Question: It's possible to pass an array of integers like this:
'''
const js = import("./webassembly_rust");
let array_nums = [1,2,3,4,5,6,7,8,9];
js.then(js => {
js.test( array_nums );
});
'''
to WebAssembly and save it in a vector like this:
'''
extern crate serde_json;
extern crate wasm_bindgen;
use wasm_bindgen::prelude::*;
#[macro_use]
extern crate serde_derive;
#[wasm_bindgen]
pub fn test(array: JsValue) {
let elements: Vec<u32> = array.into_serde().unwrap();
}
'''
It's also possible to pass a single object like this:
'''
const js = import("./webassembly_rust");
let jsObject = {name: "hello world", id: "99", parent_id: "11"};
js.then(js => {
js.test( jsObject );
});
'''
to WebAssembly and save it as a 'Element' struct like this:
'''
extern crate serde_json;
extern crate wasm_bindgen;
use wasm_bindgen::prelude::*;
#[macro_use]
extern crate serde_derive;
#[derive(Serialize, Deserialize)]
pub struct Element {
name: String,
id: String,
parent_id: String,
}
#[wasm_bindgen]
pub fn test(js_object: &JsValue) {
let element: Element = js_object.into_serde().unwrap();
}
'''
The next thing I tried is to pass an array of objects like this:
'''
const js = import("./webassembly_rust");
let arrayOfObjects = [
{name: "hello world", id: "99", parent_id: "88"},
{name: "hello world2", id: "88", parent_id: "12"},
{name: "hello world3", id: "77", parent_id: "88"}
]
js.then(js => {
js.test( arrayOfObjects );
});
'''
to WebAssembly and save it as a vector of 'Element' structs like this:
'''
extern crate serde_json;
extern crate wasm_bindgen;
use wasm_bindgen::prelude::*;
#[macro_use]
extern crate serde_derive;
#[derive(Serialize, Deserialize)]
pub struct Element {
name: String,
id: String,
parent_id: String,
}
#[wasm_bindgen]
pub fn test(js_objects: &JsValue) {
let elements: Vec<Element> = js_objects.into_serde().unwrap();
}
'''
This compiles, but when I run this code I get the error:
'''
func $__rust_start_panic (param i32) (result i32)
unreachable
unreachable
end
'''

Passing an array of objects filled with numbers like this:
'''
const js = import("./webassembly_rust");
let arrayOfNumObjects = [
{name: 1, id: 2, parent_id: 3 },
{name: 1, id: 2, parent_id: 3 },
{name: 1, id: 2, parent_id: 3 }
]
js.then(js => {
js.test( arrayOfNumObjects );
});
'''
to WebAssembly is possible when the 'Element' struct contains only 'u32' values.
'''
extern crate serde_json;
extern crate wasm_bindgen;
use wasm_bindgen::prelude::*;
#[macro_use]
extern crate serde_derive;
#[derive(Serialize, Deserialize)]
pub struct Element {
name: u32,
id: u32,
parent_id: u32,
}
#[wasm_bindgen]
pub fn test(js_objects: &JsValue) {
let elements: Vec<Element> = js_objects.into_serde().unwrap();
}
'''
It seems like the problem is caused by the 'String' type in the 'Element' struct.
What did I do wrong?
I found the following articles, but I can't find a solution for my problem in them:
- <URL>
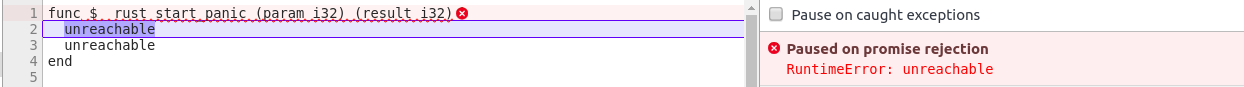
Answer: Follow the instructions to get a <URL>.
I've changed your code to return a number and print out that number, just to see that it's working.
'''
[package]
name = "ww"
version = "0.1.0"
authors = ["An Devloper <an.devloper@example.com>"]
edition = "2018"
[lib]
crate-type = ["cdylib"]
[dependencies]
wasm-bindgen = { version = "0.2", features = ["serde-serialize"] }
serde_json = "1.0.32"
serde_derive = "1.0.80"
serde = "1.0.80"
'''
'''
extern crate serde_json;
extern crate wasm_bindgen;
use wasm_bindgen::prelude::*;
#[macro_use]
extern crate serde_derive;
#[derive(Serialize, Deserialize)]
pub struct Element {
name: String,
id: String,
parent_id: String,
}
#[wasm_bindgen]
pub fn test(js_objects: &JsValue) -> i32 {
let elements: Vec<Element> = js_objects.into_serde().unwrap();
elements
.iter()
.map(|e| {
let id = e.id.parse::<i32>().unwrap_or(0);
let parent_id = e.parent_id.parse::<i32>().unwrap_or(0);
id + parent_id
})
.sum()
}
'''
'''
const js = import("./ww");
let arrayOfObjects = [
{ name: "hello world", id: "99", parent_id: "88" },
{ name: "hello world2", id: "88", parent_id: "12" },
{ name: "hello world3", id: "77", parent_id: "88" },
]
js.then(js => {
const sum = js.test(arrayOfObjects);
console.log(sum);
});
'''
'''
{
"scripts": {
"serve": "webpack-dev-server"
},
"devDependencies": {
"html-webpack-plugin": "^3.2.0",
"webpack": "^4.0.1",
"webpack-cli": "^3.1.1",
"webpack-dev-server": "^3.1.0"
}
}
'''
'''
const path = require('path');
const HtmlWebpackPlugin = require('html-webpack-plugin');
module.exports = {
entry: "./index.js",
output: {
path: path.resolve(__dirname, "dist"),
filename: "index.js",
},
plugins: [
new HtmlWebpackPlugin({
title: "Getting started with WASM"
})
],
mode: "development"
};
'''
Then run:
'''
# once
npm install
# every time the code changes
cargo +nightly build --target wasm32-unknown-unknown
wasm-bindgen target/wasm32-unknown-unknown/debug/*.wasm --out-dir .
npm run serve
'''
Visit the page in your WASM-enabled browser.
---
Observant readers will note that I didn't do from the OP. That's because this code already worked as-is. Every time you change your Rust code, make sure that you:
1. Build your Rust code
2. Re-run wasm-bindgen